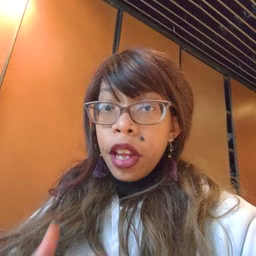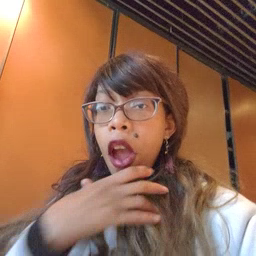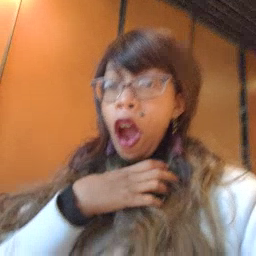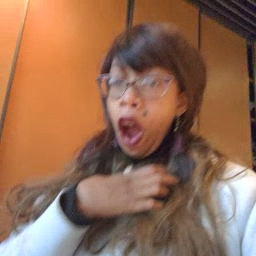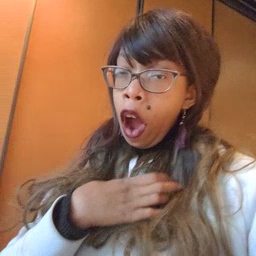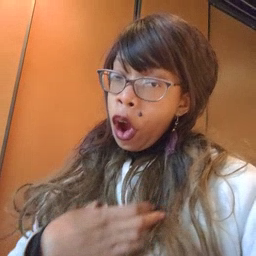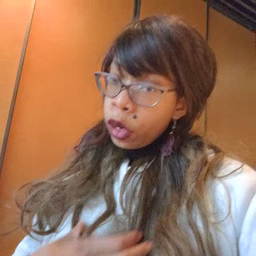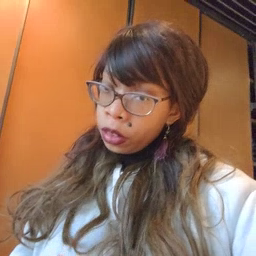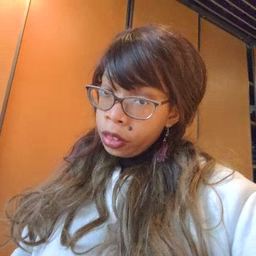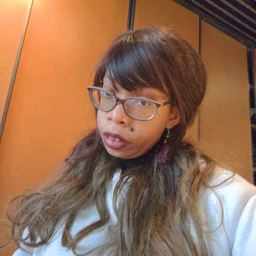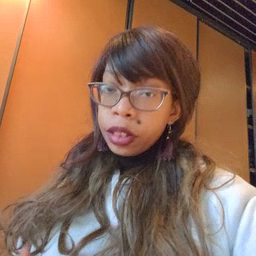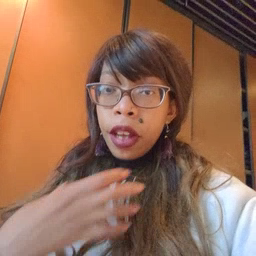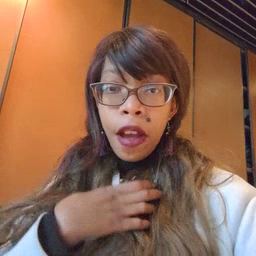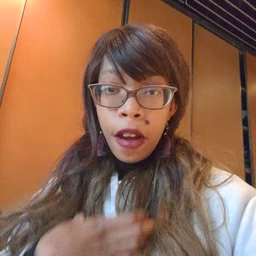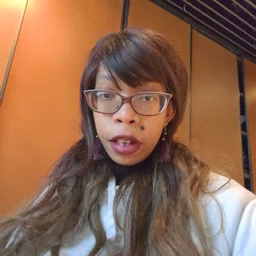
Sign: hungry